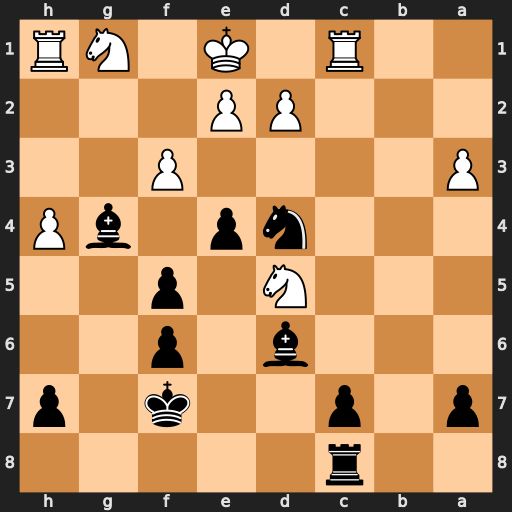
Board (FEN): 2r5/p1p2k1p/3b1p2/3N1p2/3np1bP/P4P2/3PP3/2R1K1NR
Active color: b
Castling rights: K
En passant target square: -
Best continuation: exf3 exf3 Nxf3+